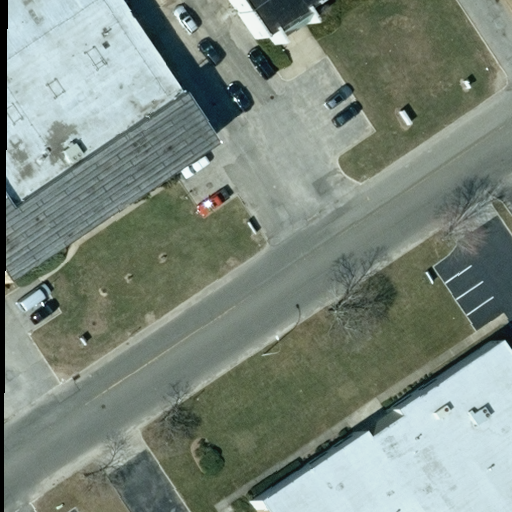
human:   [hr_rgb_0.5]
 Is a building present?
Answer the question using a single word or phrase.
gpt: yes

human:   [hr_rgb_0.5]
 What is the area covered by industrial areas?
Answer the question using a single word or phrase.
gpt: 10623m2

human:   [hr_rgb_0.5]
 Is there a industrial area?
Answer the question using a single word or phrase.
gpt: yes

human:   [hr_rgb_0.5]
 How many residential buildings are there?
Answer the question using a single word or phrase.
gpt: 0

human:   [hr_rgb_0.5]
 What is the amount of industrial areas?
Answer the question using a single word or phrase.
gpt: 1

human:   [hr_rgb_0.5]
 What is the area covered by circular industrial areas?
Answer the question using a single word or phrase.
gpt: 0m2

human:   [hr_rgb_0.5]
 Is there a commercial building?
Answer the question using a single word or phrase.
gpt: yes

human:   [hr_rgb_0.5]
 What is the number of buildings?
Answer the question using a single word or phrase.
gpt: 3

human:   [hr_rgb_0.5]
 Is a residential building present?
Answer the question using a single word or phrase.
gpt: no

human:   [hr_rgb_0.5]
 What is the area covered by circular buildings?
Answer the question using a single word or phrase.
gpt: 0m2

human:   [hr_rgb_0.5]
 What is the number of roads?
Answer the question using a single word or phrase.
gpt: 1

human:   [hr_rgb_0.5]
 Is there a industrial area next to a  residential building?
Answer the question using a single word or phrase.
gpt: no

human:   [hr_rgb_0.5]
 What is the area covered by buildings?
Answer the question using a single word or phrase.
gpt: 3356m2

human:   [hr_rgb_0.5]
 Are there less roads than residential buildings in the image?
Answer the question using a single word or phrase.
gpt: no

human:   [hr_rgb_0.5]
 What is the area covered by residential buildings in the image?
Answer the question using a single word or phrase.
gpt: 0m2

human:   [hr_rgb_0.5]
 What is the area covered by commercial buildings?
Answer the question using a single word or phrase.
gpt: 163m2

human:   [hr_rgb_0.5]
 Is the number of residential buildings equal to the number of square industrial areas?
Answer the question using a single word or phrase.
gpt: yes

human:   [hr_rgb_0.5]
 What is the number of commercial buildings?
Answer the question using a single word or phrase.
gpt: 1

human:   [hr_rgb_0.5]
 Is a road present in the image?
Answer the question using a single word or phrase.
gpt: yes

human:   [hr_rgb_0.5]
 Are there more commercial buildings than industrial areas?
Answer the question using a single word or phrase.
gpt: no

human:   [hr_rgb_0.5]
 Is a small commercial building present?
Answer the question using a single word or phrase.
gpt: no

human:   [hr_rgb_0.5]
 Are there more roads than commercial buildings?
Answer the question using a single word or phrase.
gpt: no

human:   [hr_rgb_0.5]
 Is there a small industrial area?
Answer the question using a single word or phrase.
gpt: no

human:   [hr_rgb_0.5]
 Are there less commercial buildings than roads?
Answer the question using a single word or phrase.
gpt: no

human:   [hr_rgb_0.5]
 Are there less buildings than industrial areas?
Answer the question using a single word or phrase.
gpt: no

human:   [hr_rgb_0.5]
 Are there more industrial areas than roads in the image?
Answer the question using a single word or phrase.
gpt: no

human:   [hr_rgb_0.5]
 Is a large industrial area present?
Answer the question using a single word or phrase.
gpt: yes

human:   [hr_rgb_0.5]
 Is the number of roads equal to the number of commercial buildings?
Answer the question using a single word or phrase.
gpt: yes

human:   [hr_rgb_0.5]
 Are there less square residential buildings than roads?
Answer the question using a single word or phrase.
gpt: yes

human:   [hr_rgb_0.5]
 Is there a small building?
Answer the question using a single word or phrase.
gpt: no

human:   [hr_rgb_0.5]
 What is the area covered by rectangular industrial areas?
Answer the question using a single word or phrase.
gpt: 10623m2

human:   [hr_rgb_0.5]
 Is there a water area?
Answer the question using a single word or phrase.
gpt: no

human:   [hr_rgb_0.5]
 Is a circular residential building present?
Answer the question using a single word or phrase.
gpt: no

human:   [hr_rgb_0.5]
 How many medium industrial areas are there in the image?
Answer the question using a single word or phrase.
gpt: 0

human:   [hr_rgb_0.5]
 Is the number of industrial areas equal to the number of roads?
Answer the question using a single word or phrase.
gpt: yes

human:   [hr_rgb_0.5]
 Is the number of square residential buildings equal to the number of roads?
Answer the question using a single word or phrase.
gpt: no

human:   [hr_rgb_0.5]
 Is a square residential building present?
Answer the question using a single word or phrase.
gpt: no

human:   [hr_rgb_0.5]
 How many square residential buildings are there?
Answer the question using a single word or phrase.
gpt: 0

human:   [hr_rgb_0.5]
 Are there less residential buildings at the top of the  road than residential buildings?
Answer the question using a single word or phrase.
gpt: no

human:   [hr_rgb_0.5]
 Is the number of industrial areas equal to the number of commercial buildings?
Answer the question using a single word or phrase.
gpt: yes

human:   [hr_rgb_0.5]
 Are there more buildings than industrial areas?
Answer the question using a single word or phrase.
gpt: yes

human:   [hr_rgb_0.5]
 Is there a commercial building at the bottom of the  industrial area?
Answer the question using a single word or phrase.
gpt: yes

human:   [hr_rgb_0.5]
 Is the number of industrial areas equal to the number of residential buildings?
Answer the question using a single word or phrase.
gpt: no

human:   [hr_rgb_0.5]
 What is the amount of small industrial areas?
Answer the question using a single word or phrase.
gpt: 0

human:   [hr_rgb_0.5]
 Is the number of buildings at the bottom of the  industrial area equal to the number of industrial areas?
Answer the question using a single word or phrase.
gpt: no

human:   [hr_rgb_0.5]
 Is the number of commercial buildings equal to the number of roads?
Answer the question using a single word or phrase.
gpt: yes

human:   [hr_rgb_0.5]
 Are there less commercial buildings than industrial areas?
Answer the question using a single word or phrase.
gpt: no

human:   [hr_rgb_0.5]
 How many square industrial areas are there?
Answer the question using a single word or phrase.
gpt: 0

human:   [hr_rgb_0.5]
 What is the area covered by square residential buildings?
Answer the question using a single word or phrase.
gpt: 0m2

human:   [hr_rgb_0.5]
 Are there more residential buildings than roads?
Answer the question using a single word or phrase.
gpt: no

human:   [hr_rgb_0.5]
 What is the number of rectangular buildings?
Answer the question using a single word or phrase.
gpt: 2

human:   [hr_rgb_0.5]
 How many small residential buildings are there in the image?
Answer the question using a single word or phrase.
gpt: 0

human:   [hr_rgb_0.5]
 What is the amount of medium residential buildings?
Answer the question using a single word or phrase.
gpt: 0

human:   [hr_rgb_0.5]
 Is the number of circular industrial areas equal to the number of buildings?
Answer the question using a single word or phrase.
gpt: no

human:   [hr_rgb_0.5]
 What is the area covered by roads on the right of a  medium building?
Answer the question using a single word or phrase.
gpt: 0m2

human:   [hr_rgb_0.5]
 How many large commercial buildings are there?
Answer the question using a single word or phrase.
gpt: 0

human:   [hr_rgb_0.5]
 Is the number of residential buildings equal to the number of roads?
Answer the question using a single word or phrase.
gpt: no

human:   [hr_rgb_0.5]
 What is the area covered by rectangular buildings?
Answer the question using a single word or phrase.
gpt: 486m2

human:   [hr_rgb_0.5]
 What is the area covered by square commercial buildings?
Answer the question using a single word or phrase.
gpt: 0m2

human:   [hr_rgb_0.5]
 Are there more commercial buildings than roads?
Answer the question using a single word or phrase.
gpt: no

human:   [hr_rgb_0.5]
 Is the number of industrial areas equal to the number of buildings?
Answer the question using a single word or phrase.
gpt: no

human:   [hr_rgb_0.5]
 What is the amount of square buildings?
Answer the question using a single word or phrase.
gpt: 0

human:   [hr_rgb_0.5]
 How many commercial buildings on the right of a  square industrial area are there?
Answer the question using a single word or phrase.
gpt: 0

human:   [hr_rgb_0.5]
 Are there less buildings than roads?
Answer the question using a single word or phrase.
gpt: no